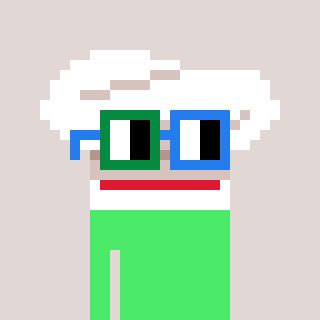
a pixel art character with square green and blue glasses, a chef hat-shaped head and a teal-colored body on a warm background